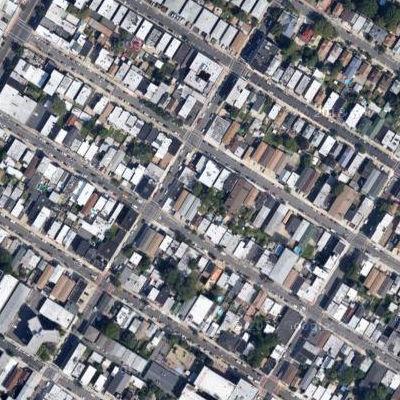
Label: Resident